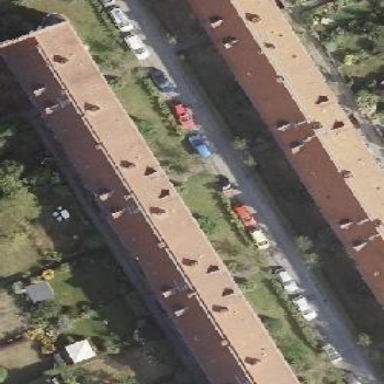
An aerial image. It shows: Gabled building with roof made of roof tiles.